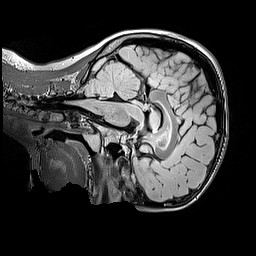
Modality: FLAIR
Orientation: sagittal
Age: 10
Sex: male
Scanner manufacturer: siemens
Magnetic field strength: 3 T
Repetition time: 5 s
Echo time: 0.388 s